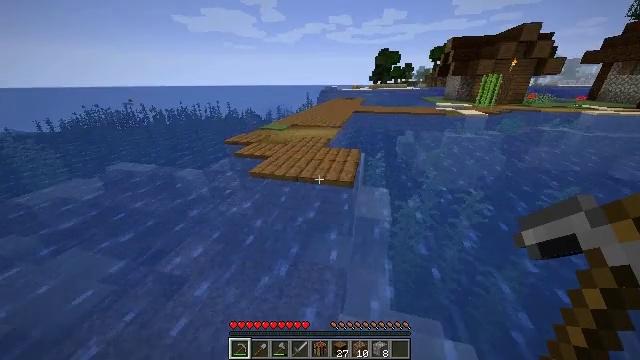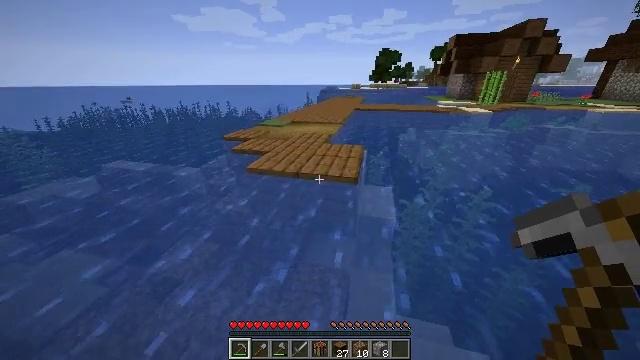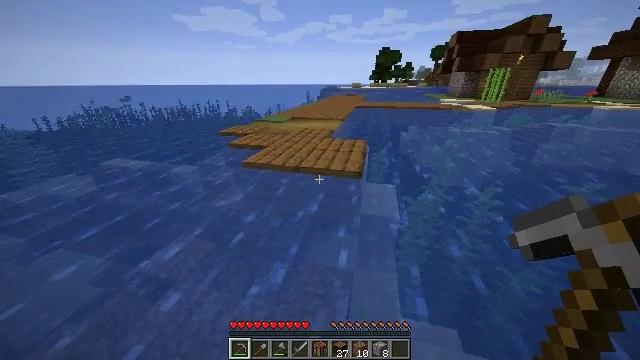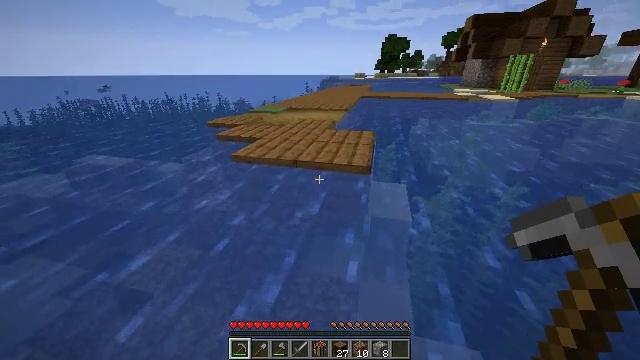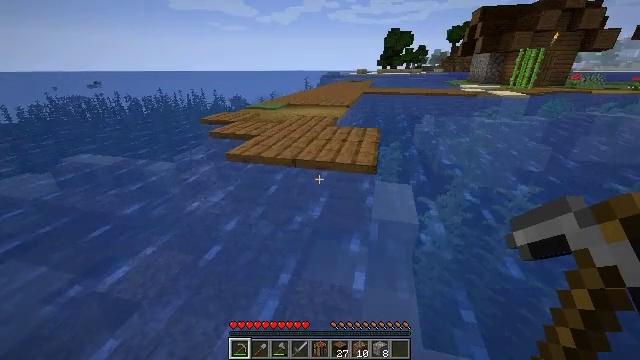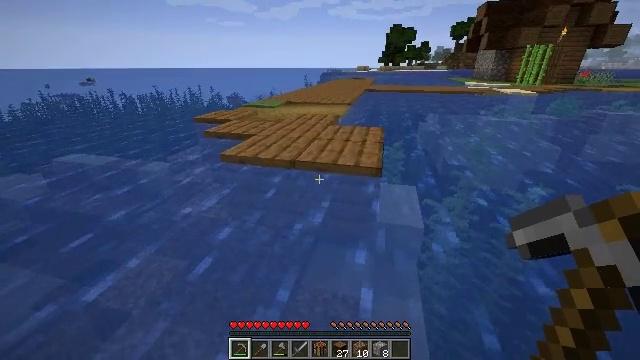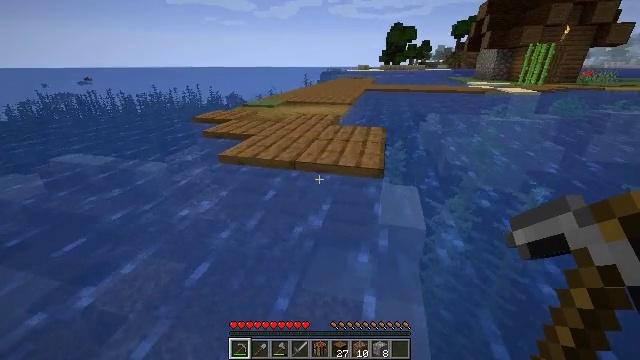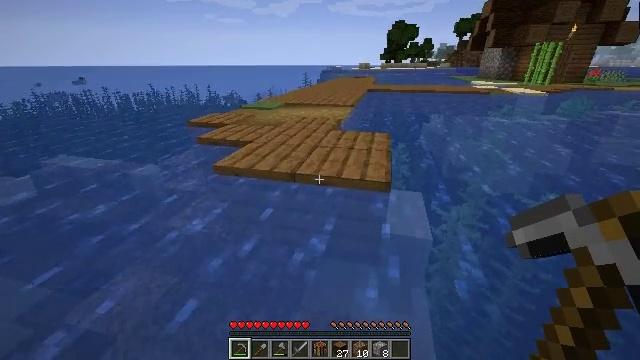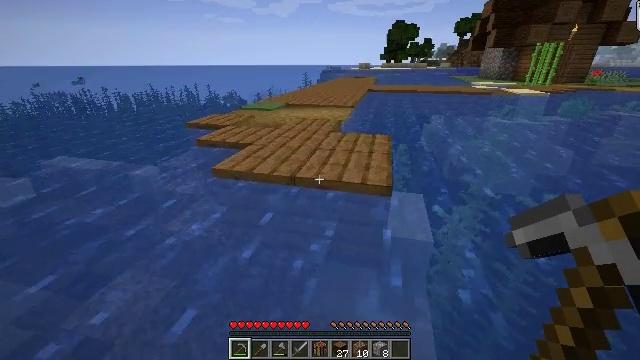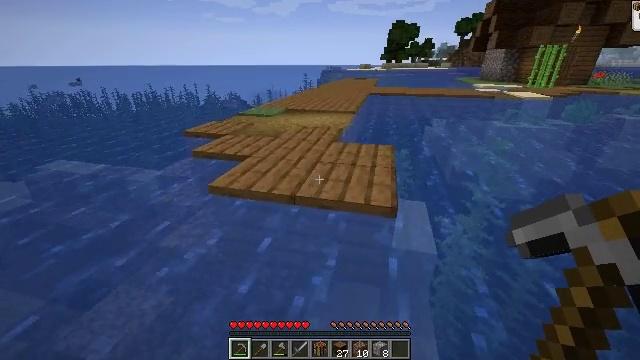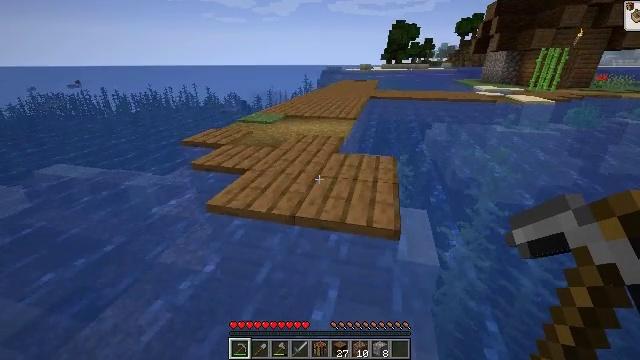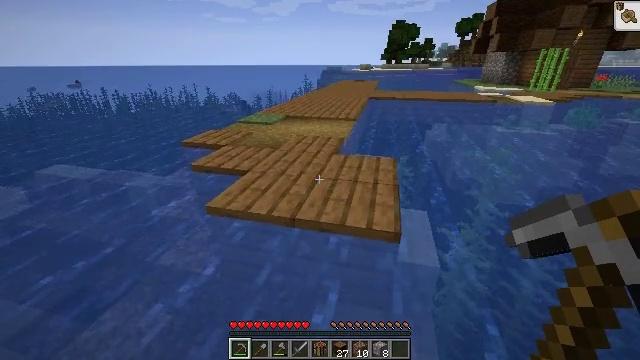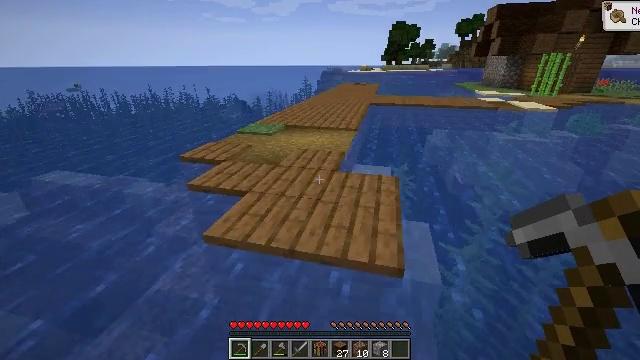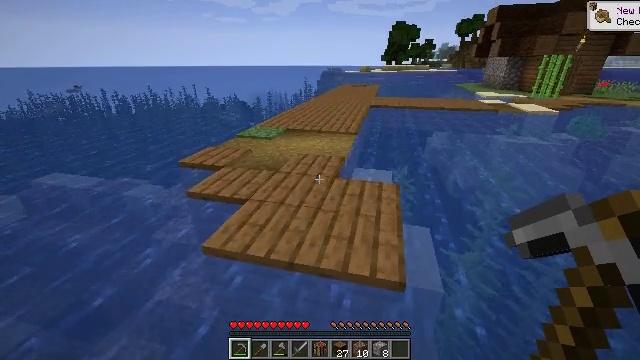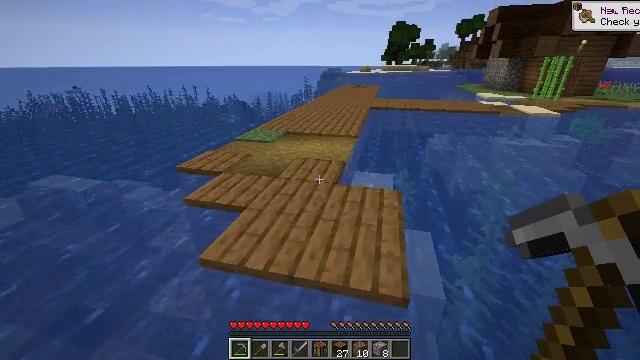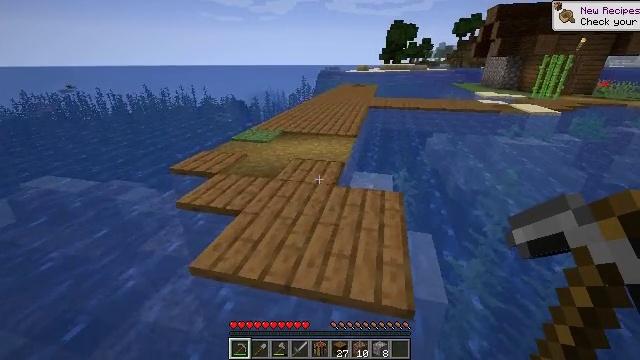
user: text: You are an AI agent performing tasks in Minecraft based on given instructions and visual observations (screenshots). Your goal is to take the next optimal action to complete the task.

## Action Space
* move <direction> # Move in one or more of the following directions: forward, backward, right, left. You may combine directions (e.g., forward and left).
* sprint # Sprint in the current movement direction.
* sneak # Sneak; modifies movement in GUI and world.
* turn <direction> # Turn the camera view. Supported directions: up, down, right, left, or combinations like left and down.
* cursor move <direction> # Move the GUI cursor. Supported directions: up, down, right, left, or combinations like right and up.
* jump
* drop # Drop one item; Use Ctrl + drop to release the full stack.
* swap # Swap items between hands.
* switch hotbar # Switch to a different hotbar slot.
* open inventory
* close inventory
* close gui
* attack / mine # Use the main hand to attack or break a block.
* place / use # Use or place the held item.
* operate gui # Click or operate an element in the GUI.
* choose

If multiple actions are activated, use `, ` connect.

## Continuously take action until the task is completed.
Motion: motion action
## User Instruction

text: Harvest sugar cane from the plant.
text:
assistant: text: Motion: move forward
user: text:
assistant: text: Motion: move forward, jump
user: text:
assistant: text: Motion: move forward, jump
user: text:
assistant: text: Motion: move forward, jump
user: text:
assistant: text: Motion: move forward, jump
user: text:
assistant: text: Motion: move forward, jump
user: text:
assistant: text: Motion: move forward, jump
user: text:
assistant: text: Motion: move forward, jump
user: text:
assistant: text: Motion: move forward, jump
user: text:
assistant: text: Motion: move forward, jump
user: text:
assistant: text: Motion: move forward, jump
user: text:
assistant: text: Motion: move forward, jump
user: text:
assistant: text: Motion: move forward, jump
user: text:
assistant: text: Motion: move forward, jump
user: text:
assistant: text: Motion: move forward, jump
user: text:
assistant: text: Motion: move forward, jump
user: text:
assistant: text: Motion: move forward, jump
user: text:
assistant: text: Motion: move forward and move left, turn right, jump
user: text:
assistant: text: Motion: move forward and move left, jump
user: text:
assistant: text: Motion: move forward and move left, turn right, jump
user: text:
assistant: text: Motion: move forward and move left, turn right, jump
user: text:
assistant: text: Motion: move forward and move left, turn right, jump
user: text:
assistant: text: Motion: move forward and move left, turn right, jump
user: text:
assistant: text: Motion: move forward and move left, turn right and up, jump
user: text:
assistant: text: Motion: move forward and move left, turn right and up, jump
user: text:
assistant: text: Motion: move forward and move left, turn up, jump
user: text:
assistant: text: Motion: move forward, jump
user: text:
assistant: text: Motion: move forward, jump
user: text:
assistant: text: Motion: move forward, jump
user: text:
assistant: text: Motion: move forward, jump